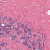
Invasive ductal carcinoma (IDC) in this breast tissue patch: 0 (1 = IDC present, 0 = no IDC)